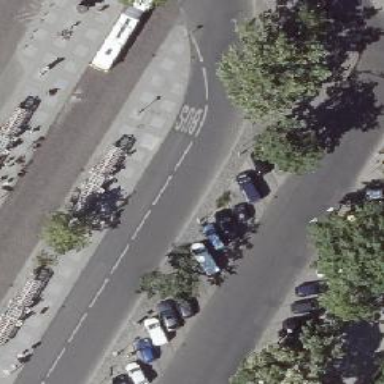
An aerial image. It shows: Public transport stop position.